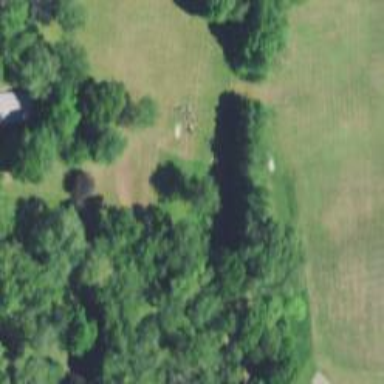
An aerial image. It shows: Disc golf hole.